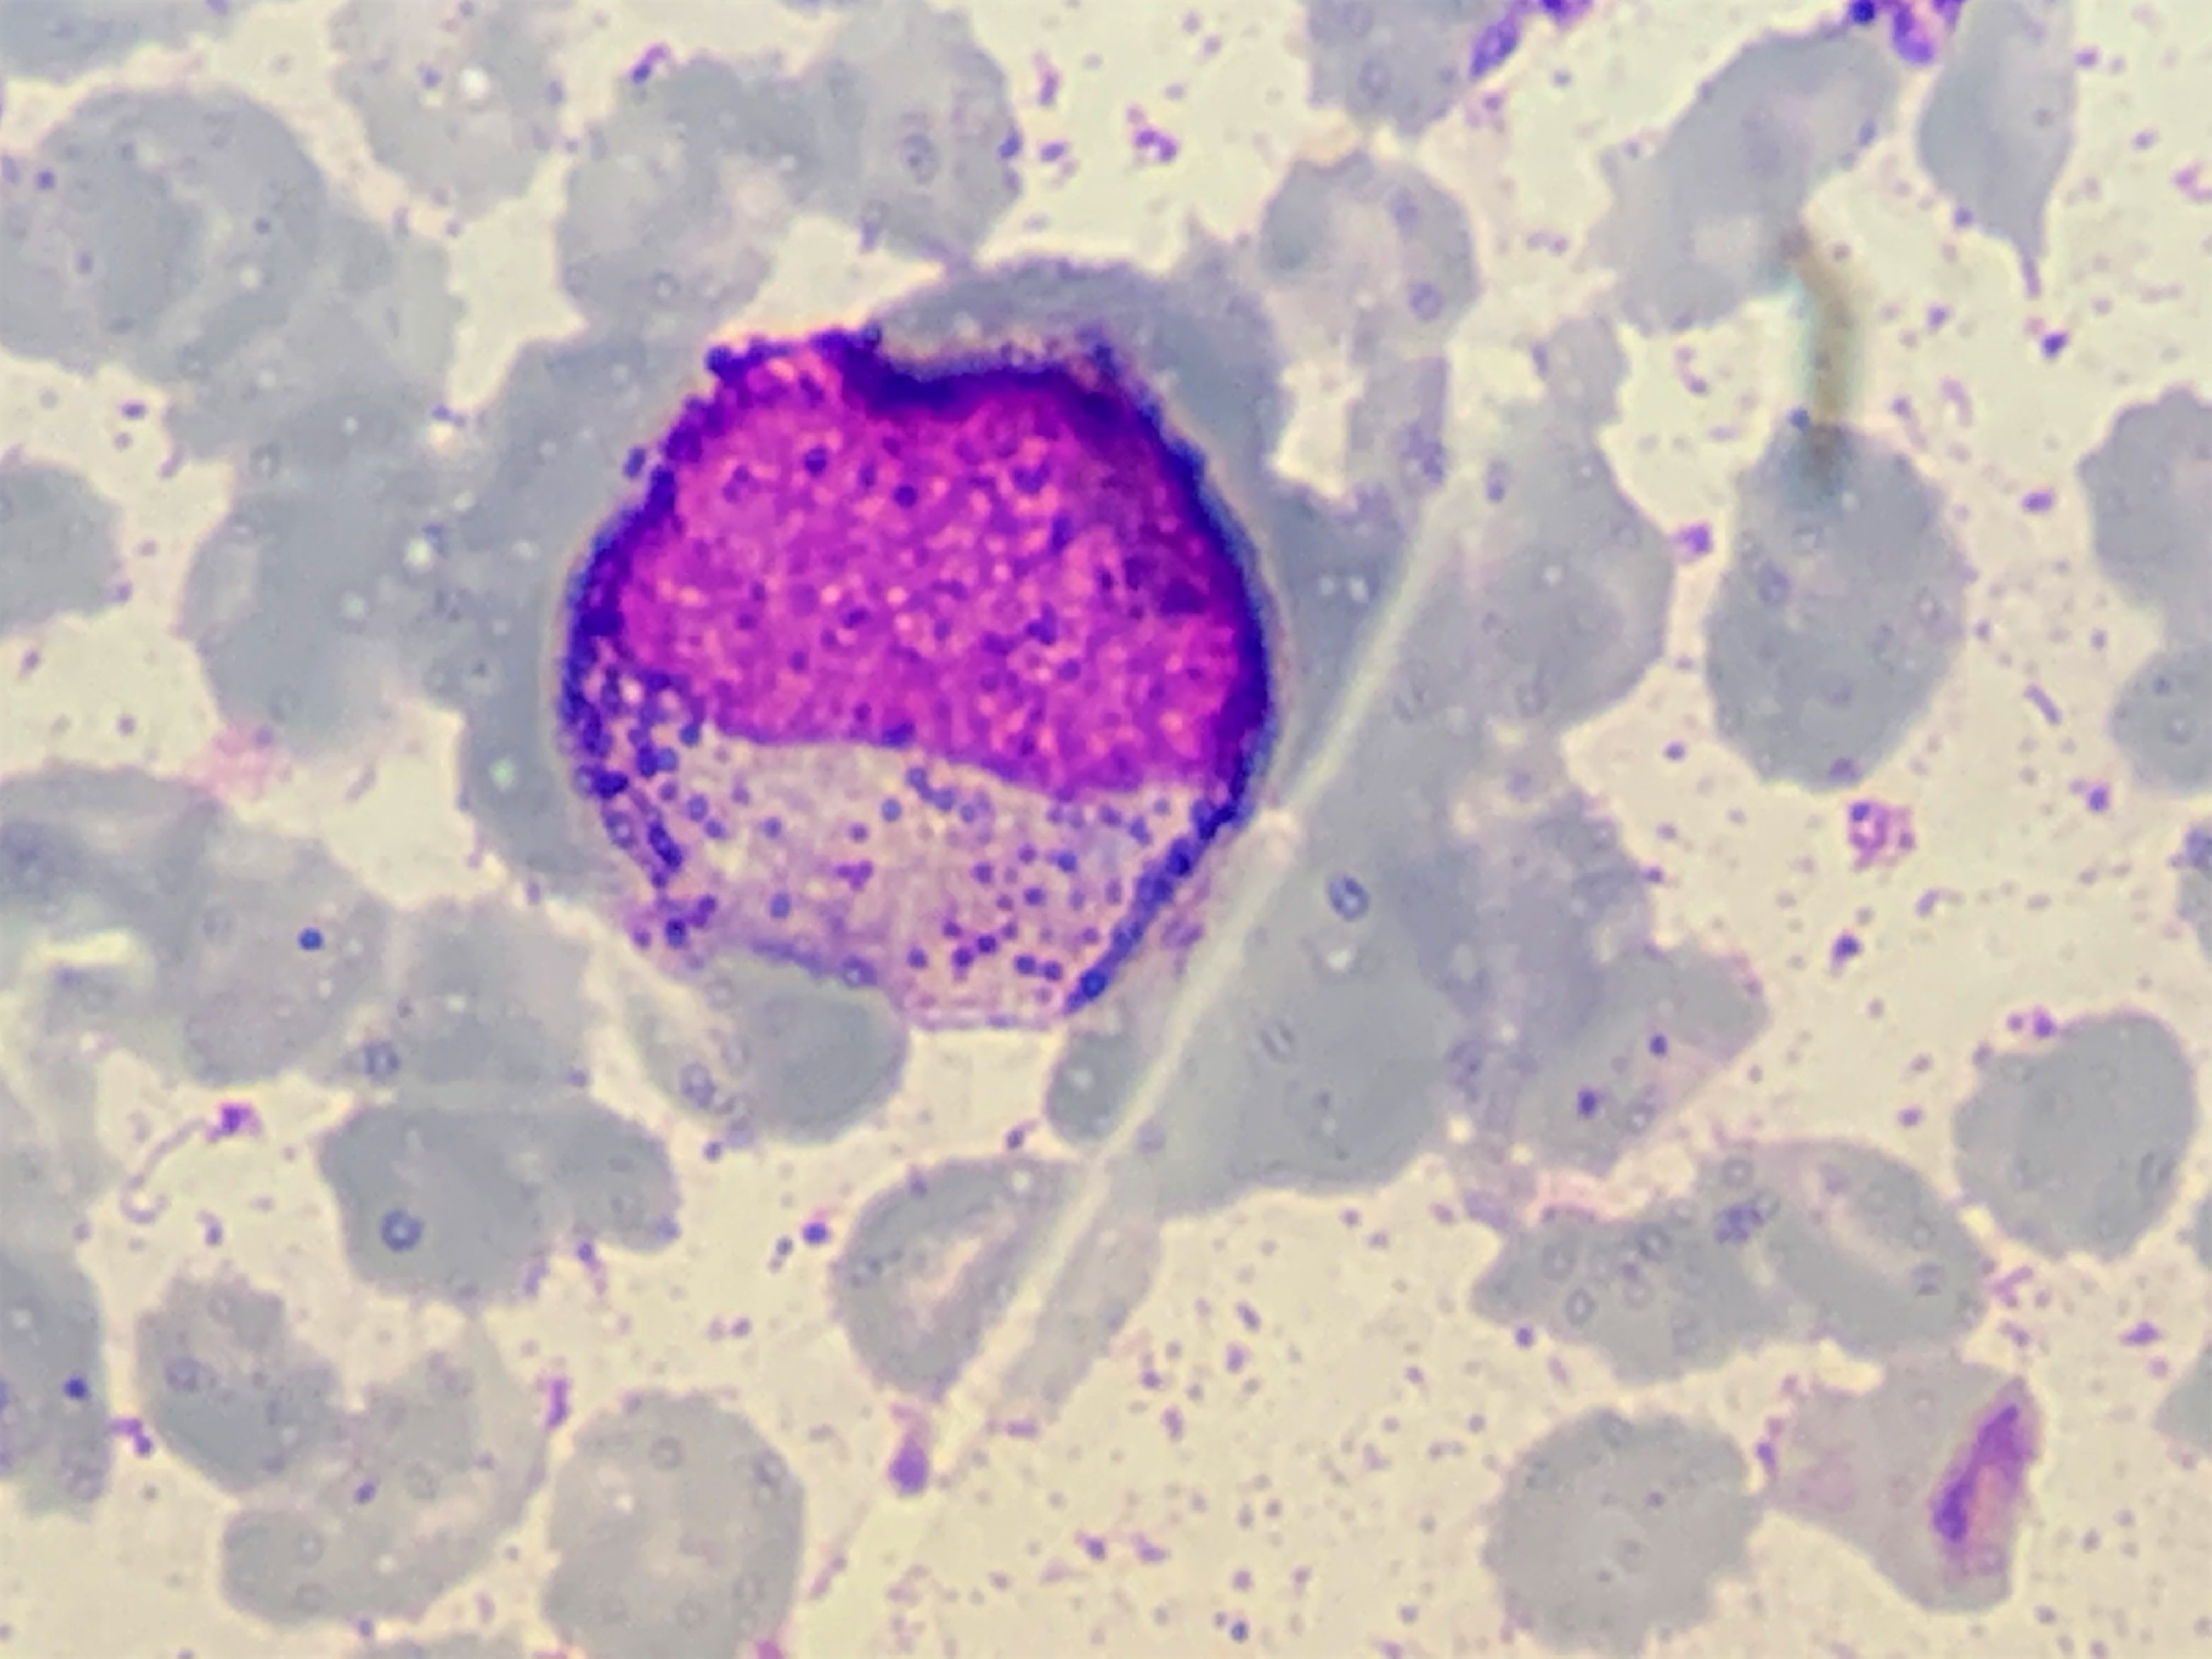
Cell type: MYELOCYTE